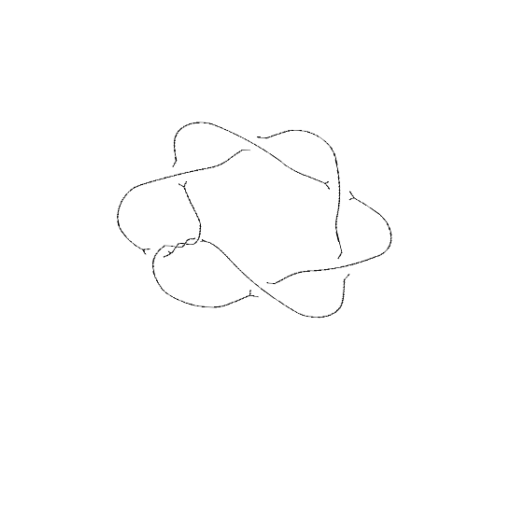
Crossing number: 9